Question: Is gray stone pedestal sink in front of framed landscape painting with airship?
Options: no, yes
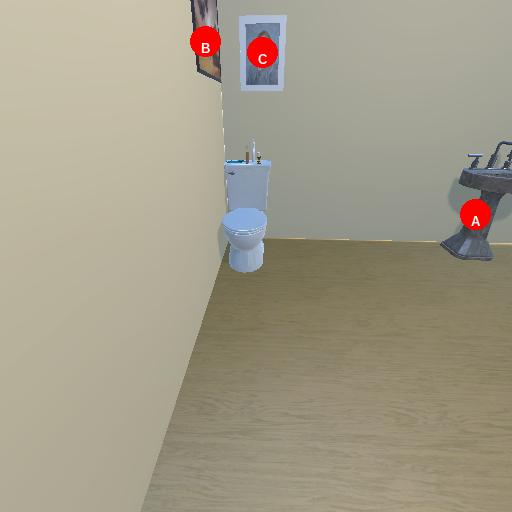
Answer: no